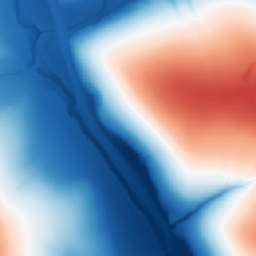
Category: trend_removal
Decomposition family: polynomial
Decomposition parameters: degree: 1
Upsampling method: area
Upsampling parameters: scale: 8
Upsampling scale: 8